二年级 · 算术
图计算。

5 元

1 元

3 元

(1) 买了 3 个

要多少元钱?

（2） 12 元买 4 个

够吗?
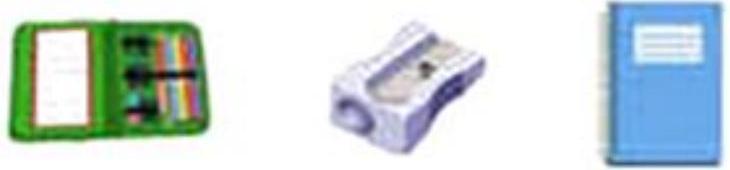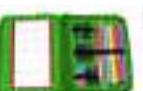
答案: 1) $5 \times 3=15$ (元) （2） $4 \times 3=12$ (元), 够。